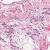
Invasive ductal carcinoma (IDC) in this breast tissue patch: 0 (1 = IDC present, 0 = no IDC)